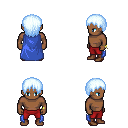
a pixel art fantasy rpg character, male body template, human, dark skin, blue cape, red pants, white cyan plain hairstyle, bracelets, brown shoes, four views (front, back, left, right), 2x2 character sprite sheet, small pixel art, hard edges, no anti-aliasing